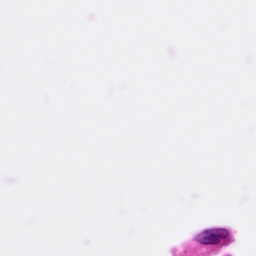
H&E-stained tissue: Pancreatic